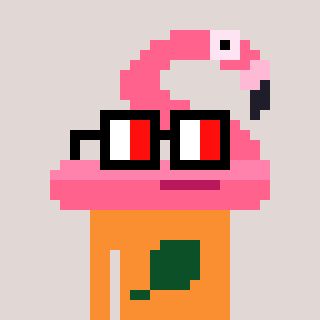
a pixel art character with square glasses with black frames and red eyes, a flamingo-shaped head and a orange-colored body on a warm background